Field crop: maize
Growth stage: 2
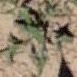
Species: atriplex